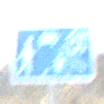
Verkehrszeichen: BeginnVerkehrsberuhigterBereich
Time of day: MorningAfternoon
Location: Outdoor (Suburban)
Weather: PartlyCloudy
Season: NotSpecified
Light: Natural